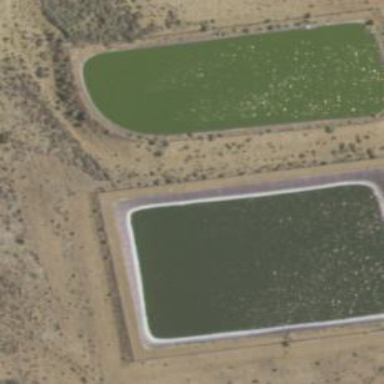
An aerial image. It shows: Body of wastewater.